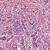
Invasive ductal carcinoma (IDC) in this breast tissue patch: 1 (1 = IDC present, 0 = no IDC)